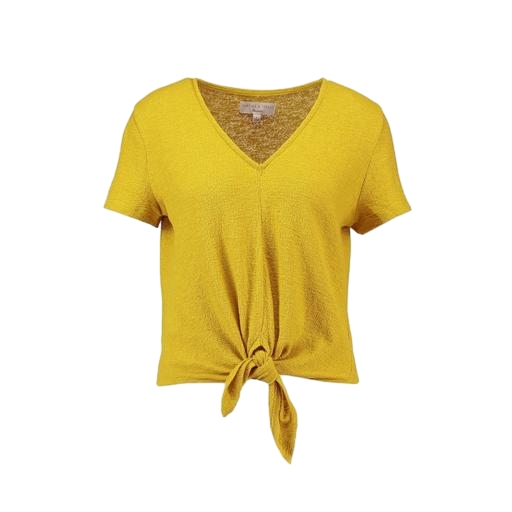
yellow tie front top, green knot front tee, yellow jersey tee, white background